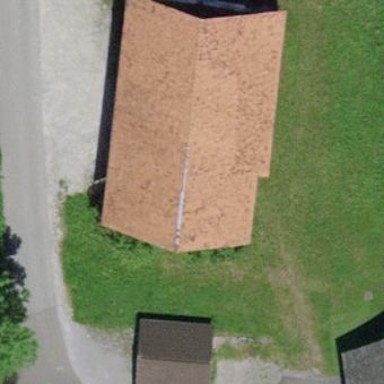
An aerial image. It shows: Gabled barn with distinct roof shape.